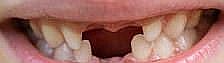
Condition: hypodontia